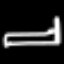
Label: bed